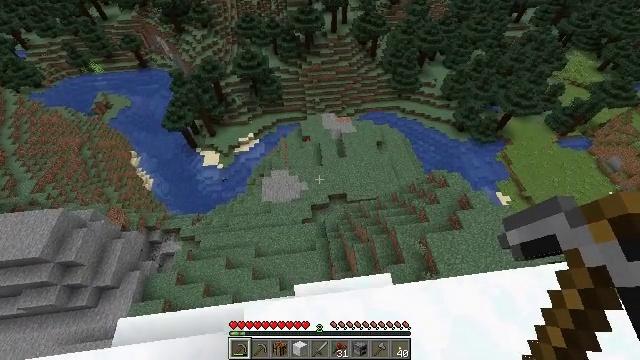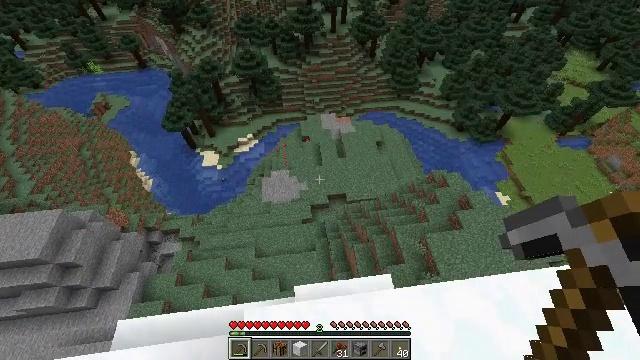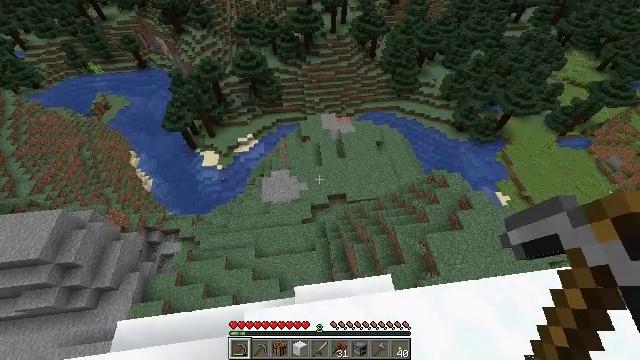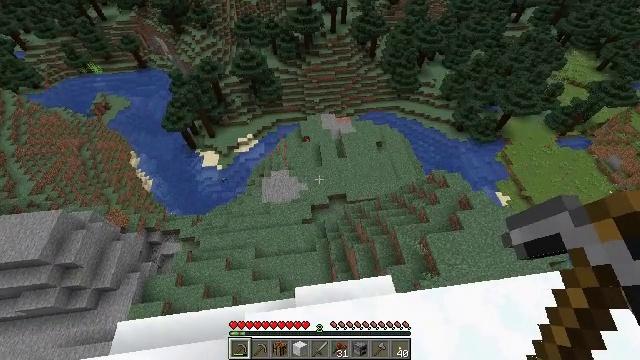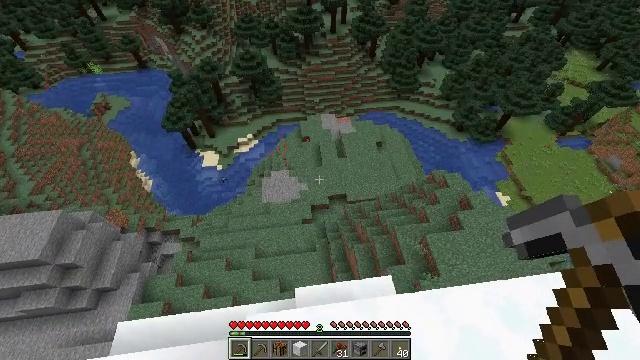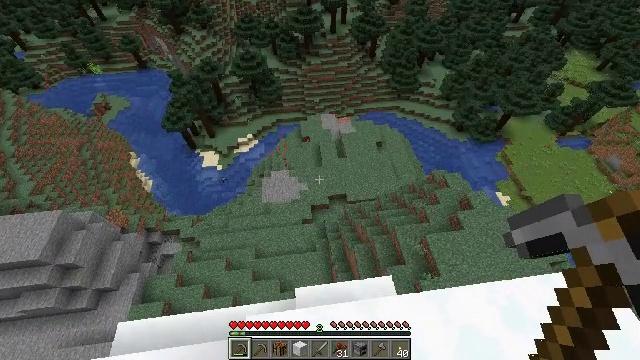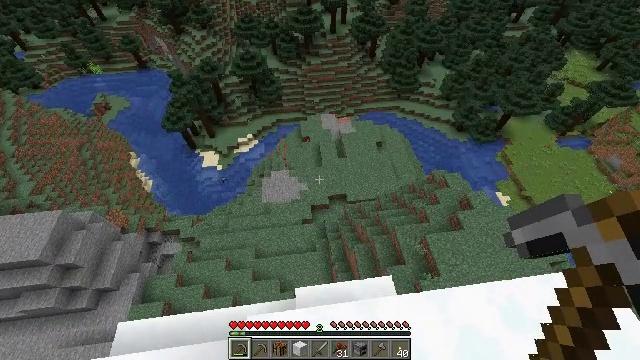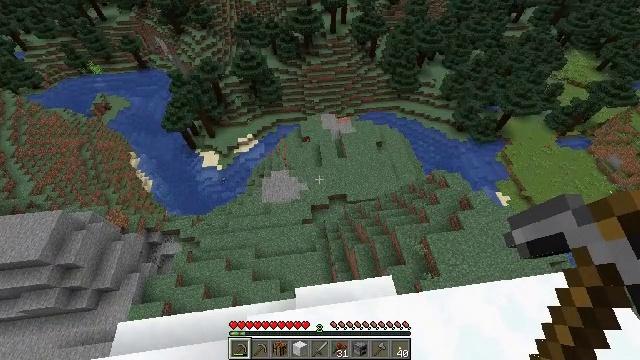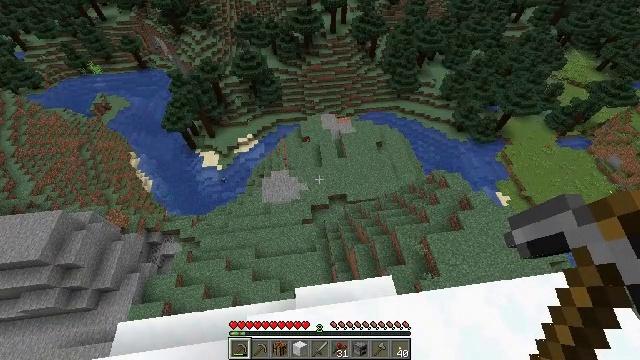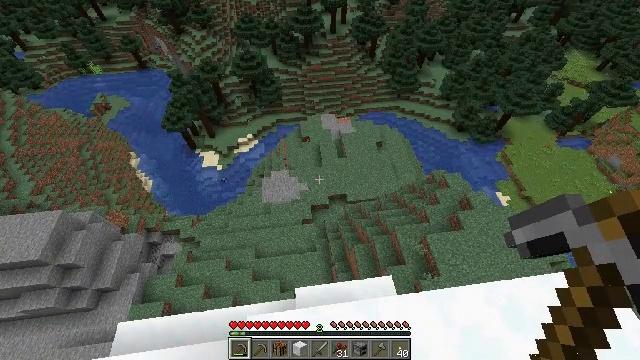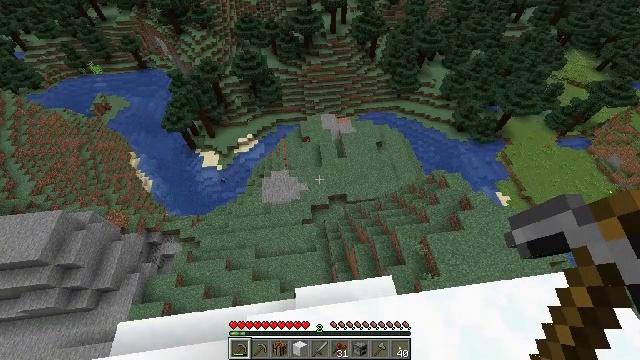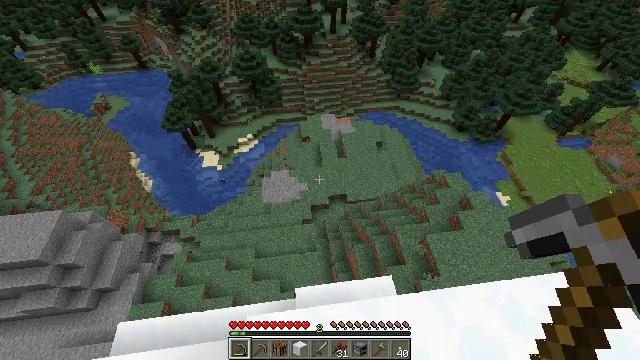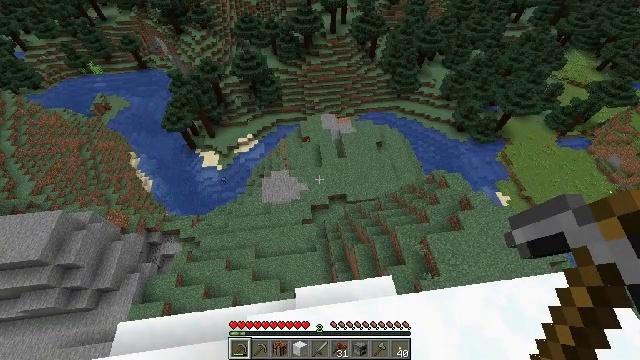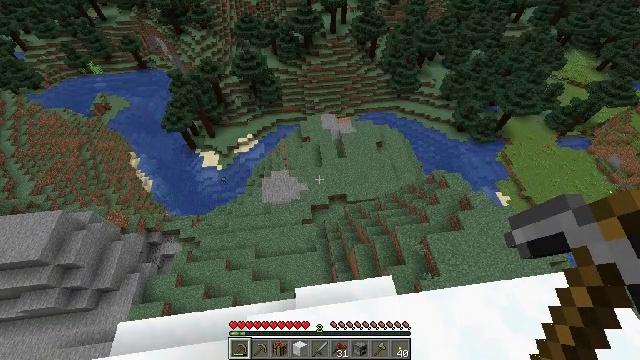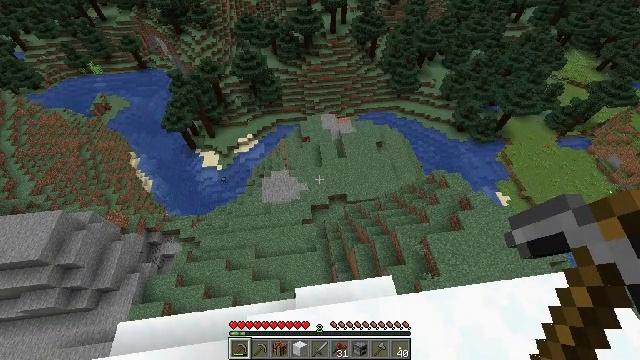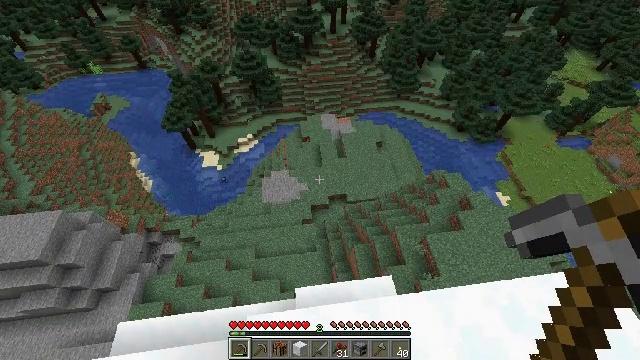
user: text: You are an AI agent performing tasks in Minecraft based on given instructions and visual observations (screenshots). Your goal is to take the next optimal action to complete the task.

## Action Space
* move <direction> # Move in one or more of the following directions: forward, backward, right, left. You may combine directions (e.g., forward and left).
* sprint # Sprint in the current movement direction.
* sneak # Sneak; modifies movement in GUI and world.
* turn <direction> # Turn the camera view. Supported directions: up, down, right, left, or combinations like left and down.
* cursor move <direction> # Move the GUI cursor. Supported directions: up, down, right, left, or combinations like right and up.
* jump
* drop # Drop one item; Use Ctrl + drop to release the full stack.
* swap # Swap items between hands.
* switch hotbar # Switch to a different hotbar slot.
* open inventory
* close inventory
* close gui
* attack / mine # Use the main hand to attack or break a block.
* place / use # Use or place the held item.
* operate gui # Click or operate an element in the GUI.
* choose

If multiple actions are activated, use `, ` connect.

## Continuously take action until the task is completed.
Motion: motion action
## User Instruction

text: Break the grass block.
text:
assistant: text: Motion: no_op
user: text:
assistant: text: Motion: no_op
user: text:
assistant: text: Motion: no_op
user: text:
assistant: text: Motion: no_op
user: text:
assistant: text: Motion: no_op
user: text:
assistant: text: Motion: no_op
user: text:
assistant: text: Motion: no_op
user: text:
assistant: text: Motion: no_op
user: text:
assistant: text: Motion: no_op
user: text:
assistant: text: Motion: no_op
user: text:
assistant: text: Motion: no_op
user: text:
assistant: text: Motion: no_op
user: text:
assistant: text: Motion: no_op
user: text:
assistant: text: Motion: no_op
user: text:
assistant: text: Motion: no_op
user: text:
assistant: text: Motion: no_op
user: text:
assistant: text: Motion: no_op
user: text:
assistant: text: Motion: turn right
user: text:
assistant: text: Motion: turn right
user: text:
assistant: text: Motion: turn right
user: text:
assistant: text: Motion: turn right
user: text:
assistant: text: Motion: turn right
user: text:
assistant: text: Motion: turn right
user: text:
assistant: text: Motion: turn right
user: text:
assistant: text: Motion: turn right
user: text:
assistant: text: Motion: no_op
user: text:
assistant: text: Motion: no_op
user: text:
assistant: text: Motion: no_op
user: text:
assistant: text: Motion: no_op
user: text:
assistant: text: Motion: turn right